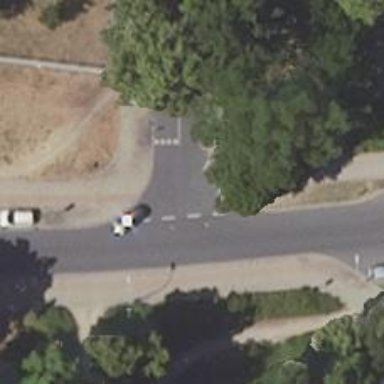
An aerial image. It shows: Cycleway.